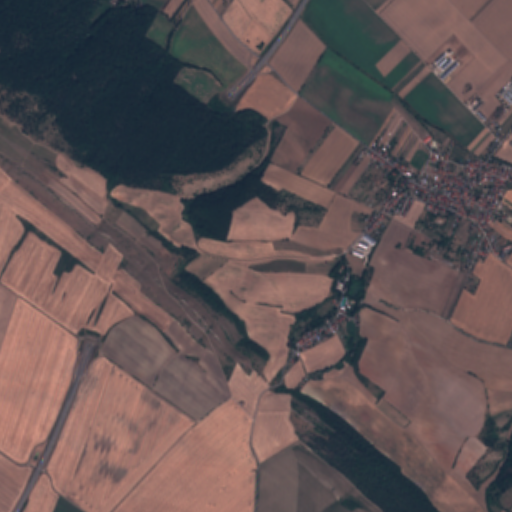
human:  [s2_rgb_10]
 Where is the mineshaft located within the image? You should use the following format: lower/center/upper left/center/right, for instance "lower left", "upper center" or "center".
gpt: The mineshaft is located in the center right of the image.
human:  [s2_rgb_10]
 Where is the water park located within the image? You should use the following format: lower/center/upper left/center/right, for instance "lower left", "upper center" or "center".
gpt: The water park is located in the center right of the image.
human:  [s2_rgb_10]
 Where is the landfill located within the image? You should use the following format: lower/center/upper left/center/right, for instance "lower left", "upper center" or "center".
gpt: There is no landfill in the image.